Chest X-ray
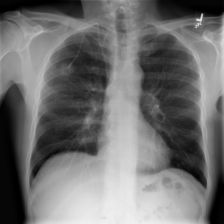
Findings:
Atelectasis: negative
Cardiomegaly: negative
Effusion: negative
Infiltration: positive
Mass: negative
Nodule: negative
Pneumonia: negative
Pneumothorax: negative
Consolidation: negative
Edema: negative
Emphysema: negative
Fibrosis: negative
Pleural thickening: negative
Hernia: negative